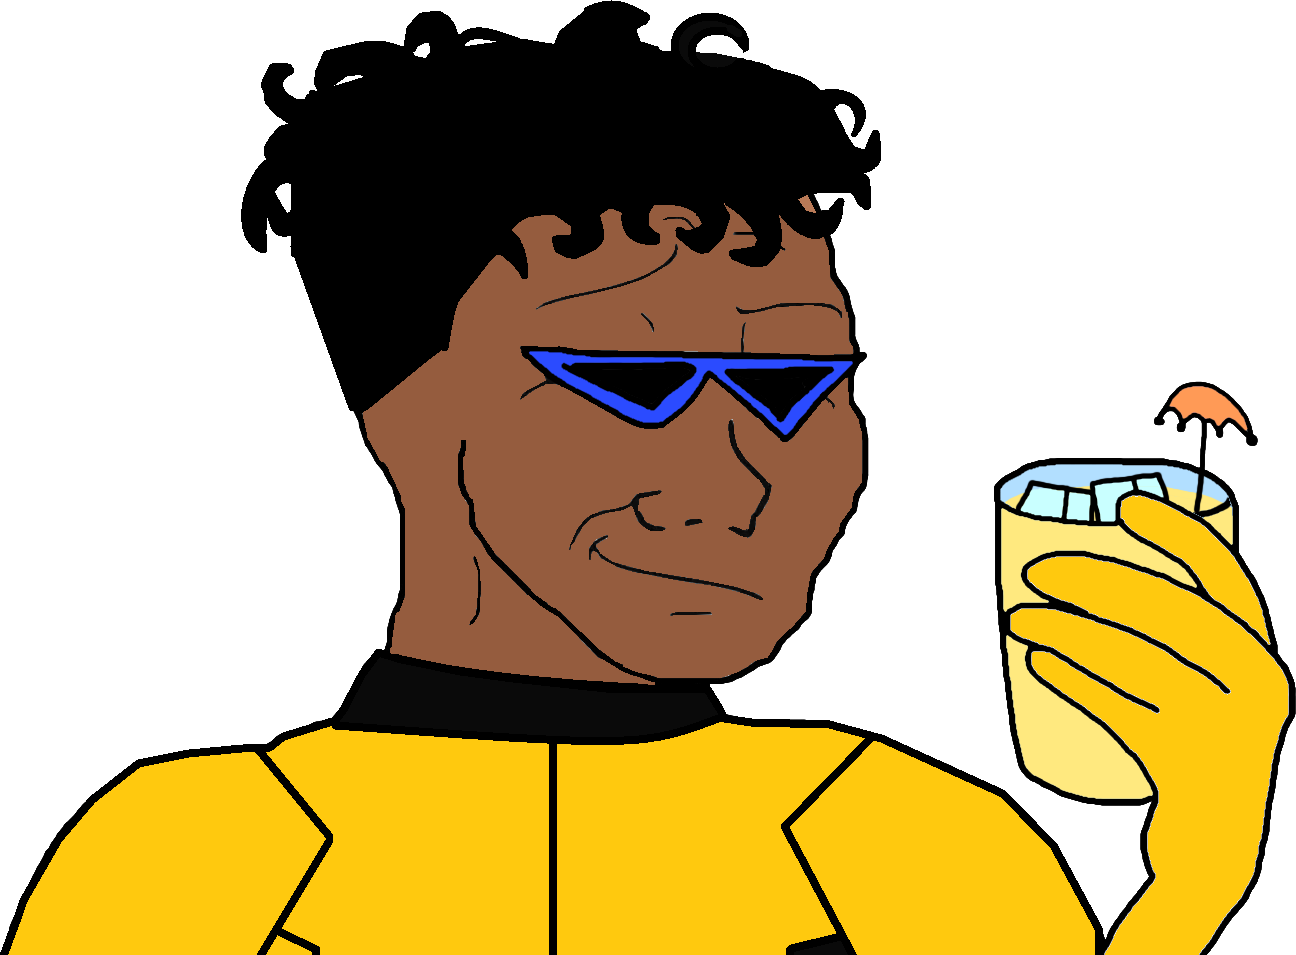
Label: 5_Blackjak